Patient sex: M
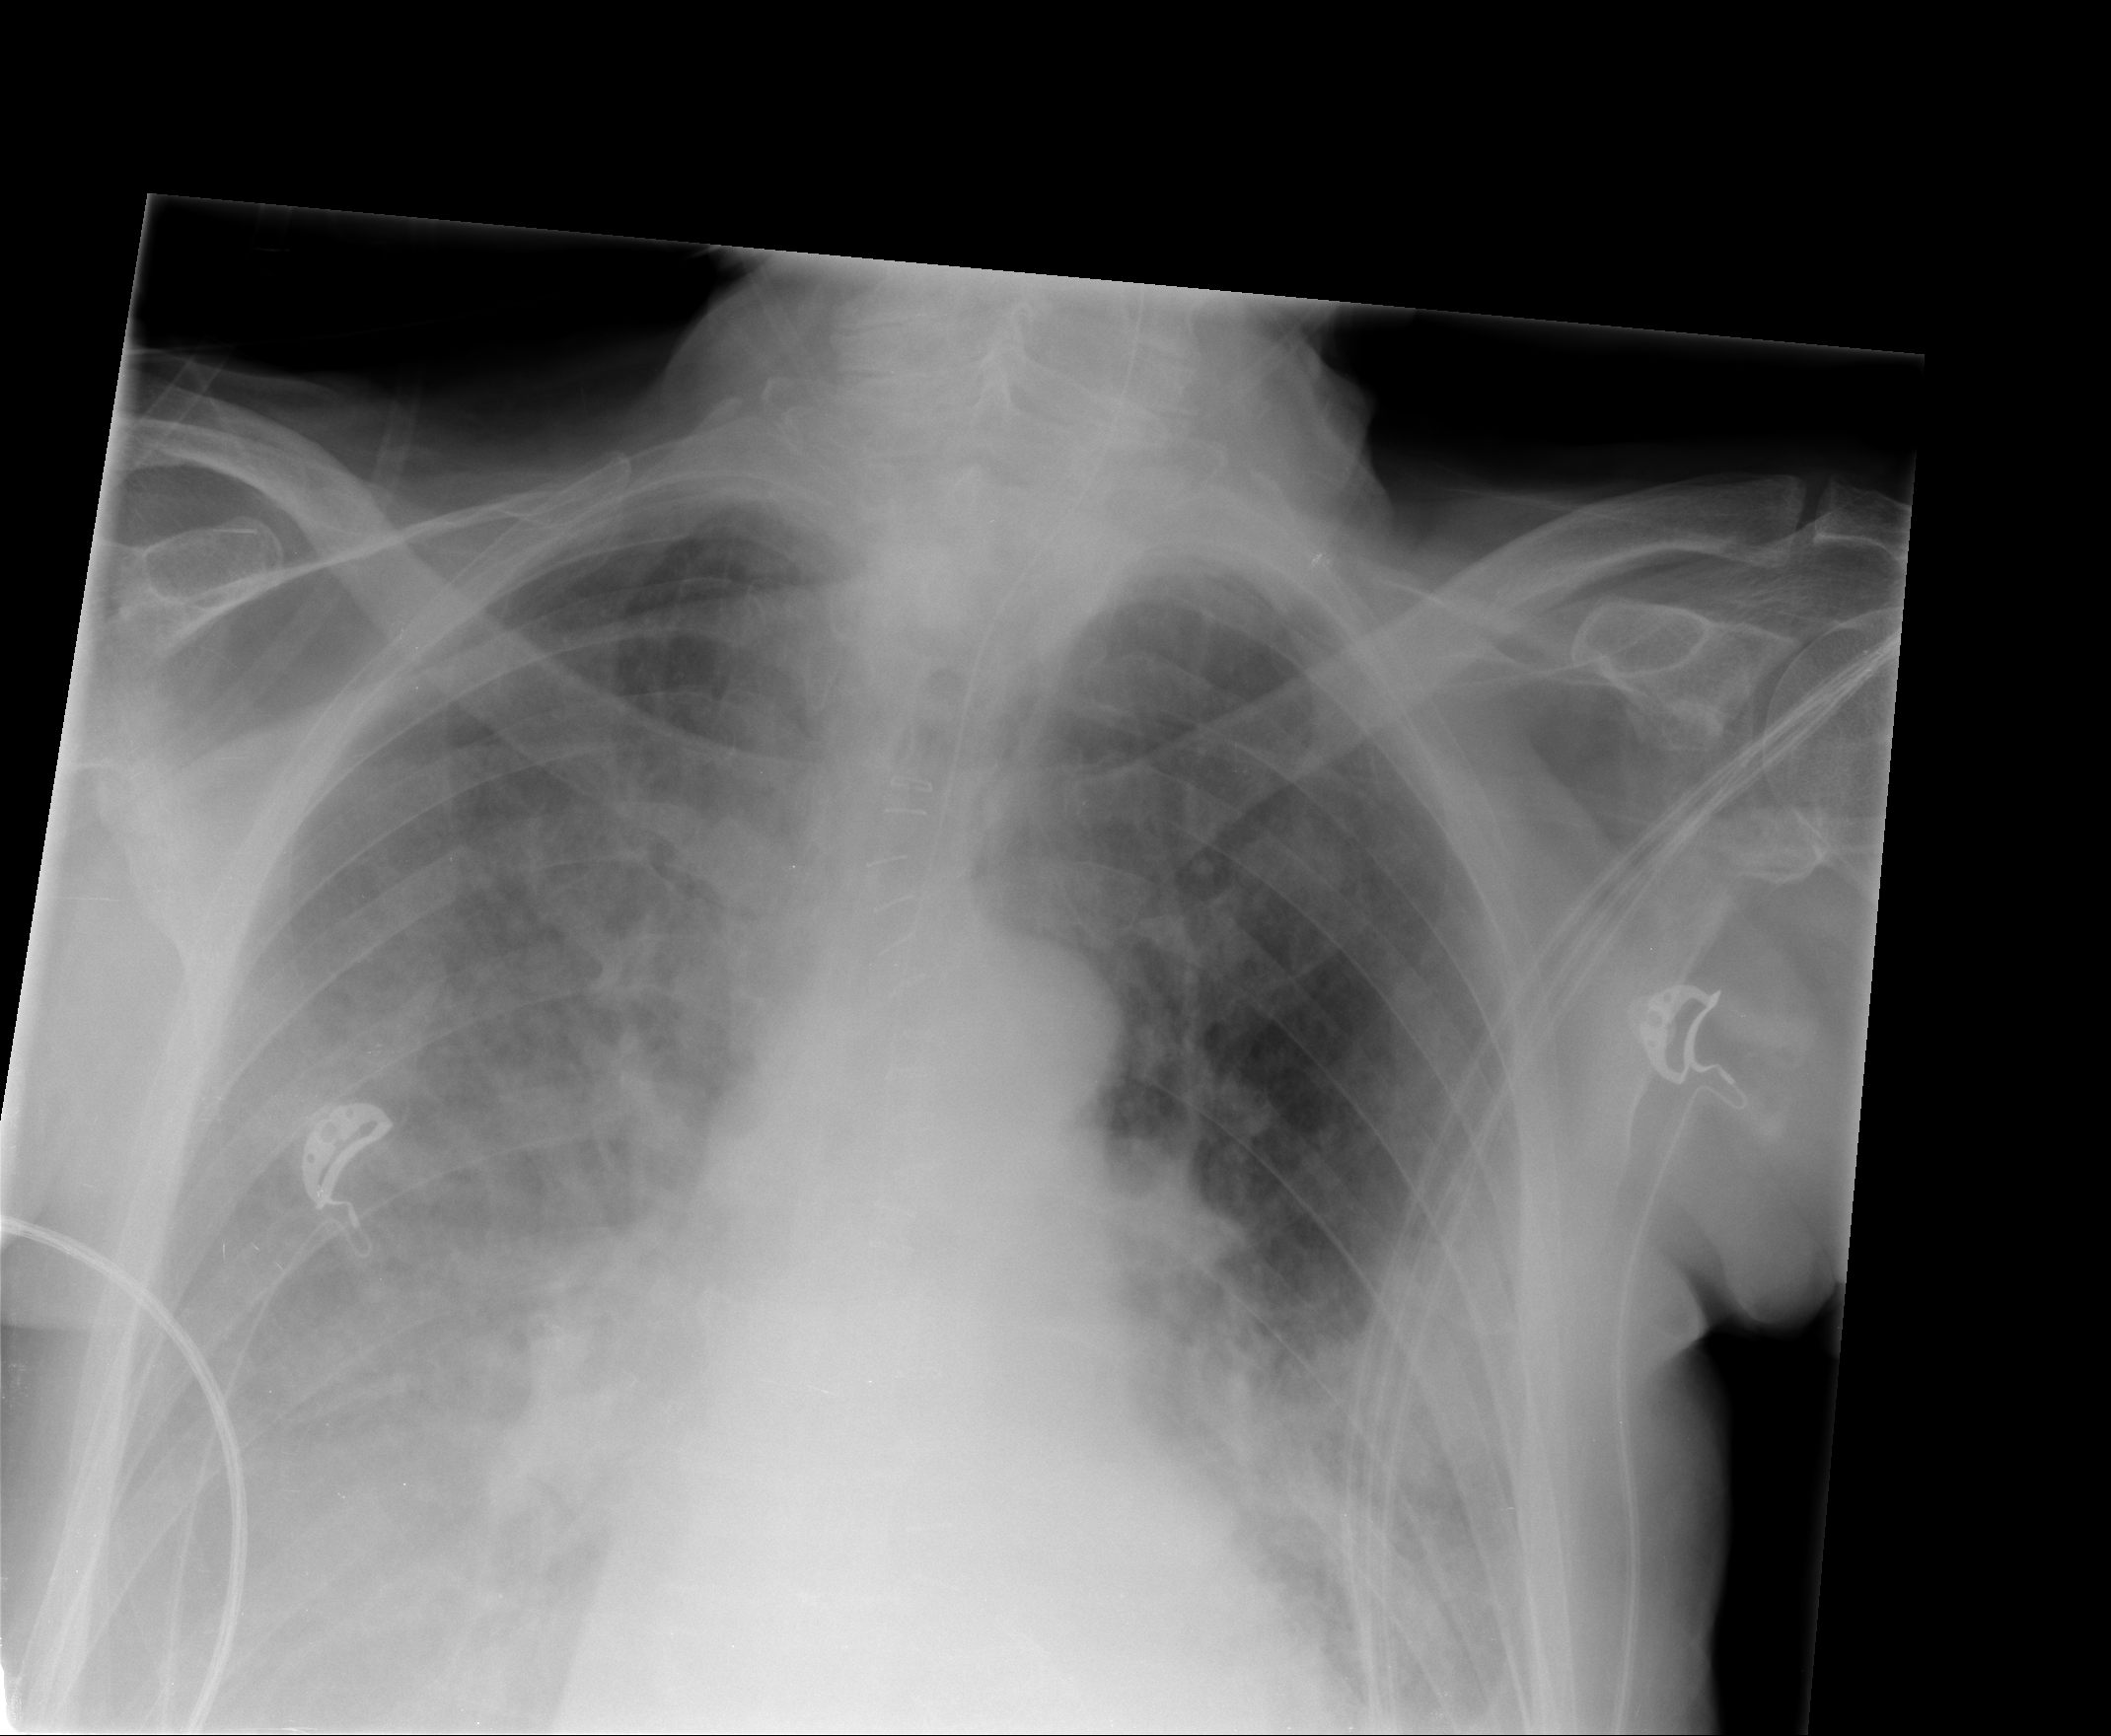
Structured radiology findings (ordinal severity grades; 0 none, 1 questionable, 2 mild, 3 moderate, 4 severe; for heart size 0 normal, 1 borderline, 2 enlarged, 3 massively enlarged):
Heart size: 2
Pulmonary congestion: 3
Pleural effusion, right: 3
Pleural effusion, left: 3
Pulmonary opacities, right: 3
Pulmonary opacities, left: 2
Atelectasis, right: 3
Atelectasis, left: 3